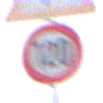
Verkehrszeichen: Geschwindigkeit120
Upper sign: FlugbetriebRechts
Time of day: Midday
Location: Outdoor (Nature)
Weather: Overcast
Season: NotSpecified
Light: Natural